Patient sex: M
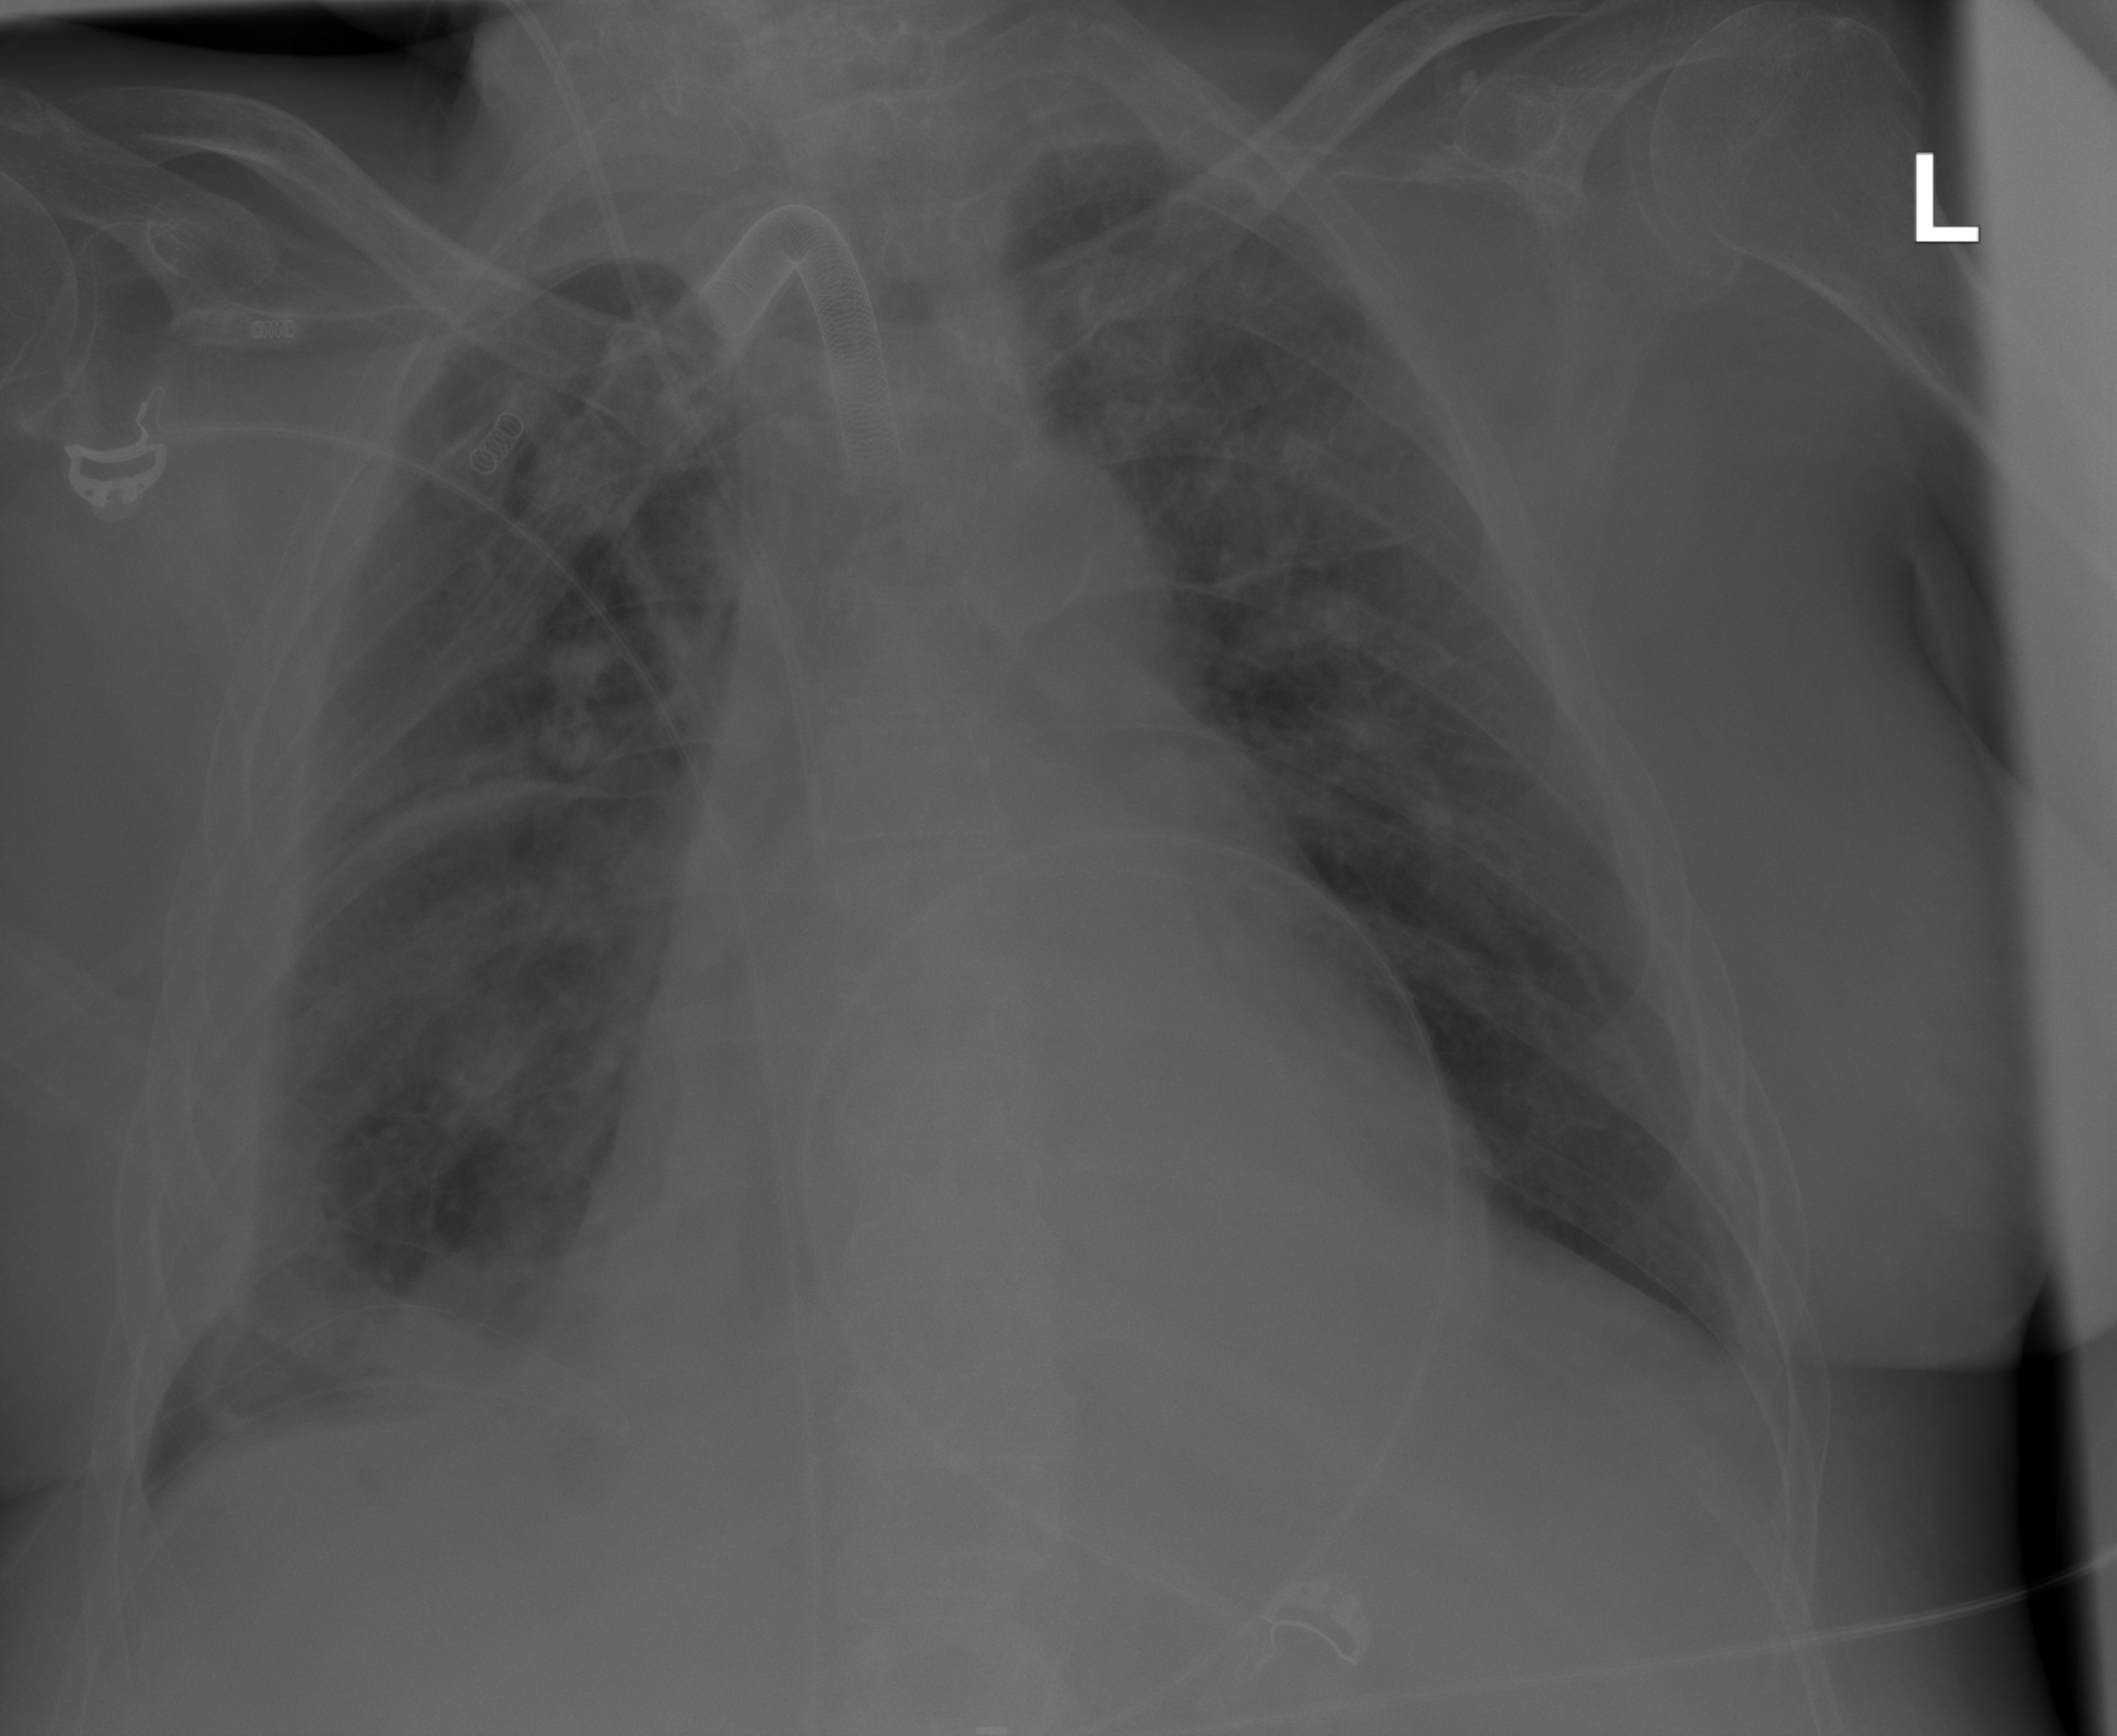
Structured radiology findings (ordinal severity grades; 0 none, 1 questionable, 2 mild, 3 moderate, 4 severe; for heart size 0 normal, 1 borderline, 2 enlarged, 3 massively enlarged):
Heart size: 1
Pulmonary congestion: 2
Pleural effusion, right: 2
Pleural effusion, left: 0
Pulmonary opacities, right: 2
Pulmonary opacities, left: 2
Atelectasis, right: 3
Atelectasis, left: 2